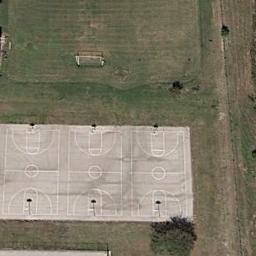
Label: basketball_court